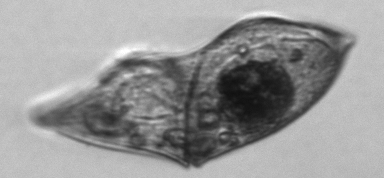
Label: Gyrodinium